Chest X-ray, AP view. Patient: 23 years old, sex M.
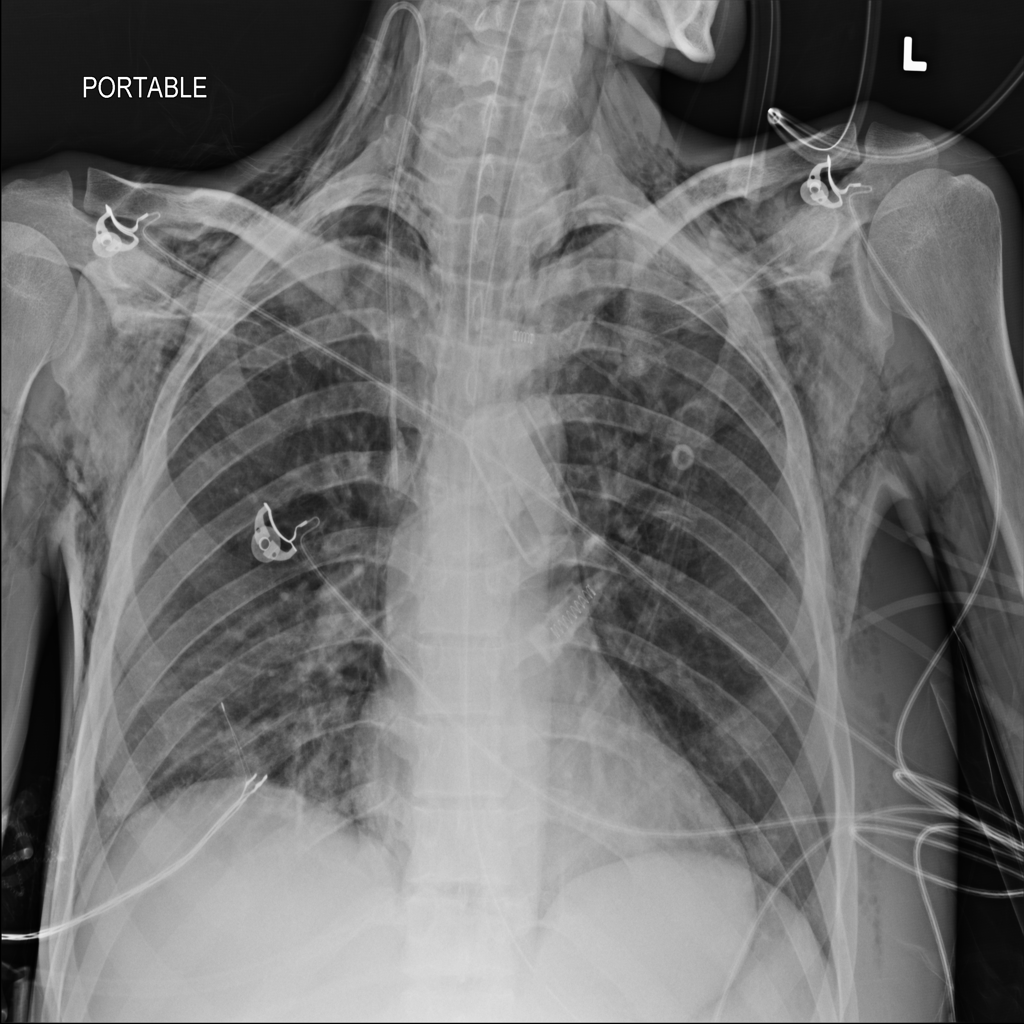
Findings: Emphysema, Infiltration, Pneumothorax